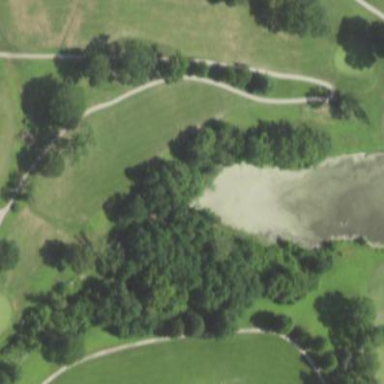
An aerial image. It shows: Water hazard on golf course. The hazard is natural water feature.